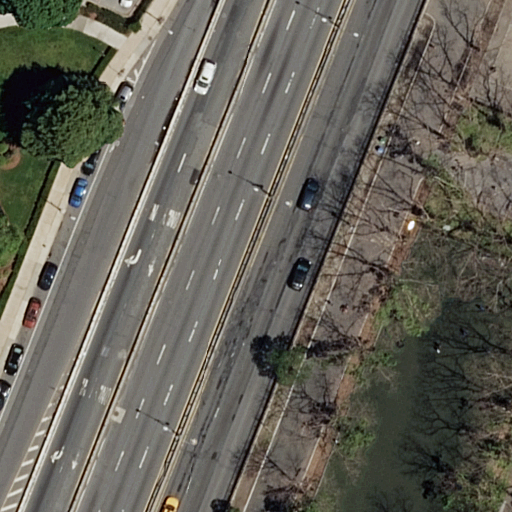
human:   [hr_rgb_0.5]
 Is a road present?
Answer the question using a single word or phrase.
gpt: yes

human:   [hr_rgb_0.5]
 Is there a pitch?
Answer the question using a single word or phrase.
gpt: yes

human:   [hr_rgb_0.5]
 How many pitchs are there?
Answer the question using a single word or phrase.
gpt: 2

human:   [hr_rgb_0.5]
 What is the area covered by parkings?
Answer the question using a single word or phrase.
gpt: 14m2

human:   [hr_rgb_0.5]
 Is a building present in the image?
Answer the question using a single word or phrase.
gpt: no

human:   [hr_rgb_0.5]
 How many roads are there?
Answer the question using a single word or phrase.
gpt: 11

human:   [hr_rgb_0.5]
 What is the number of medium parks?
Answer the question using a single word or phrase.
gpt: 0

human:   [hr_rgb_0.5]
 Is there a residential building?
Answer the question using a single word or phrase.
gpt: no

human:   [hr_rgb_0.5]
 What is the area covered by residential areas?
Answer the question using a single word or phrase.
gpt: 6285m2

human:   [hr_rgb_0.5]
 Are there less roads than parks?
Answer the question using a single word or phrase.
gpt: no

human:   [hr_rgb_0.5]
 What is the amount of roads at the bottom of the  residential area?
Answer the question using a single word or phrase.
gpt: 0

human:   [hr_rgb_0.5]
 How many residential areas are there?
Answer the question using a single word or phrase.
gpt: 1

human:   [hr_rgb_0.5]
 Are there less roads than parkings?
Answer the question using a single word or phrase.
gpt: no

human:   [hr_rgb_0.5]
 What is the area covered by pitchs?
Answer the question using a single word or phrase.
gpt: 1159m2

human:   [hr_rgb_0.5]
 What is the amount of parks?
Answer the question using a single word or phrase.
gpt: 1

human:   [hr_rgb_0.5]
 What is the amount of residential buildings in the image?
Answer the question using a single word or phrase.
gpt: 0

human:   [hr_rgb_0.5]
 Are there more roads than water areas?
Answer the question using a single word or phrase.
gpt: yes

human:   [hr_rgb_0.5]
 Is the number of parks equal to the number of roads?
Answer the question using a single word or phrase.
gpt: no

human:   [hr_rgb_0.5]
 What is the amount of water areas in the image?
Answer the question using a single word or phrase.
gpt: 0

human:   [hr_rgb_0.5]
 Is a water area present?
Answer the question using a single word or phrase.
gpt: no

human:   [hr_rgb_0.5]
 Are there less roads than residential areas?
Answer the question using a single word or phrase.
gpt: no

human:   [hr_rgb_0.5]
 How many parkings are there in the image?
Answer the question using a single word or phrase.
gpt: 1

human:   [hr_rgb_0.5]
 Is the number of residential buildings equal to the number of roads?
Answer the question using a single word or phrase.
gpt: no

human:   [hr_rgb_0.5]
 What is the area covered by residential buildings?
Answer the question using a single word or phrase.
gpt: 0m2

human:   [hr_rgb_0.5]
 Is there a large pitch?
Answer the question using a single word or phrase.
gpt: yes

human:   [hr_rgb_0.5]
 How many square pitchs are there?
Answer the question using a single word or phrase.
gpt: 0

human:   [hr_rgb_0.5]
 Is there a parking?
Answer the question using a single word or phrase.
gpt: yes

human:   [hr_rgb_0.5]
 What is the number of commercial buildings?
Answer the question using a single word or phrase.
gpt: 0

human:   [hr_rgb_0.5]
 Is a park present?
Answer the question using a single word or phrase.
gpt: yes

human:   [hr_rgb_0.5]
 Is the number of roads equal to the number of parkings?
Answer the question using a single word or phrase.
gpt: no

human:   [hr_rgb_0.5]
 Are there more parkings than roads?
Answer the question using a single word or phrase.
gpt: no

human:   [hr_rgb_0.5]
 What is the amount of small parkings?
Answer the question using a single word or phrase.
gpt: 1

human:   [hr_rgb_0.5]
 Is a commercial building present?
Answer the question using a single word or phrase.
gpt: no

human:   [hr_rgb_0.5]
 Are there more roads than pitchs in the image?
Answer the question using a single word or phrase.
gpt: yes

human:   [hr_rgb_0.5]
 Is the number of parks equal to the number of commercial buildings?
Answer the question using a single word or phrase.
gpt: no

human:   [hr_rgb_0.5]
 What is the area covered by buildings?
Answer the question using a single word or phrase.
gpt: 0m2

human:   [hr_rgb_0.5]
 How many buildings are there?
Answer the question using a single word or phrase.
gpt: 0

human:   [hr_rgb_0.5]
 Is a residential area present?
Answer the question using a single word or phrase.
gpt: yes

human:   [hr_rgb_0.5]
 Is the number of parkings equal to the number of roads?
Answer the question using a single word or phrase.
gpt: no

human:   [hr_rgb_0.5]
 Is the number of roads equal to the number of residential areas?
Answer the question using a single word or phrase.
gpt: no

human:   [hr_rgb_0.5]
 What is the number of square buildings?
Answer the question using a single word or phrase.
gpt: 0

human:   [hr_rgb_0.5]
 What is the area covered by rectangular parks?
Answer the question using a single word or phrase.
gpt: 4644m2

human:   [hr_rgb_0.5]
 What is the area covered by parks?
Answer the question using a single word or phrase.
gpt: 4644m2

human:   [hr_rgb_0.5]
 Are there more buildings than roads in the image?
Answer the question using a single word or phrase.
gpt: no

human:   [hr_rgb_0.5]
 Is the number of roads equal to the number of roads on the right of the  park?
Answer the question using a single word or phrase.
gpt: no

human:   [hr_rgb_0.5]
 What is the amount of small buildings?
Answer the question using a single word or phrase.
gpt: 0

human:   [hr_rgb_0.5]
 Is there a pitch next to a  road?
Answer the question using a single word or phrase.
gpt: yes

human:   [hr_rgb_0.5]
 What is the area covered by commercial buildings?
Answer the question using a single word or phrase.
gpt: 0m2

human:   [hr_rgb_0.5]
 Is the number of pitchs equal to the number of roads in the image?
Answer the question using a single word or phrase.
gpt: no

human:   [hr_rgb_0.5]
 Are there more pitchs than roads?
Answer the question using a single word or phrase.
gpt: no

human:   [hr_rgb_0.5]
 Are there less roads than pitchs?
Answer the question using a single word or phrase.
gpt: no

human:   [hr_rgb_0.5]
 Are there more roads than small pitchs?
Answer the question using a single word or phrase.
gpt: yes

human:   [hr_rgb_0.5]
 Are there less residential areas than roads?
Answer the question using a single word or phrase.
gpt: yes

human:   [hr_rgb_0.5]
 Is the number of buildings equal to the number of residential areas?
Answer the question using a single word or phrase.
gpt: no

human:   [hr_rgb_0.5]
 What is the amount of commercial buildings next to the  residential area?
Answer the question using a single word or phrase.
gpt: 0

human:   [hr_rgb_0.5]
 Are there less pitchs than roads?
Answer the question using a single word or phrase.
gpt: yes

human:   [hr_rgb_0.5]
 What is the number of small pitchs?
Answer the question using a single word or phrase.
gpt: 1

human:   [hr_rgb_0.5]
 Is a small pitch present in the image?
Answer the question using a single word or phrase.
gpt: yes

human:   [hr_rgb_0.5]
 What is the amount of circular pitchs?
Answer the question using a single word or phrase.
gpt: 0

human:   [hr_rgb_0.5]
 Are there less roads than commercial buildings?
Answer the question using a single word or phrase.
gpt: no

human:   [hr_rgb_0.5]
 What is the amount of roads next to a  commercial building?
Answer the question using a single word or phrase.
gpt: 0

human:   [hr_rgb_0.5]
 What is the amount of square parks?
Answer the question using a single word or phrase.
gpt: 0

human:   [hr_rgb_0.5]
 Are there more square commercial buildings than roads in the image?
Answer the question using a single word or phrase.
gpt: no

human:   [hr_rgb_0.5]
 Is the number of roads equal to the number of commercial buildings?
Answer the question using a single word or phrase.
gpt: no